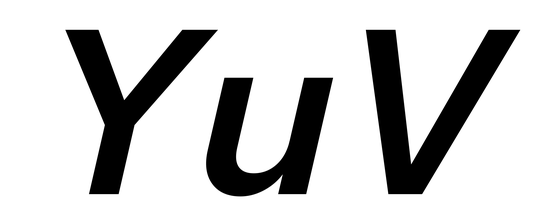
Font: InstrumentSans-Italic_SemiBold_Italic